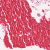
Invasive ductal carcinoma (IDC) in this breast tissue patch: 0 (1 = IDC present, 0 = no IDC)